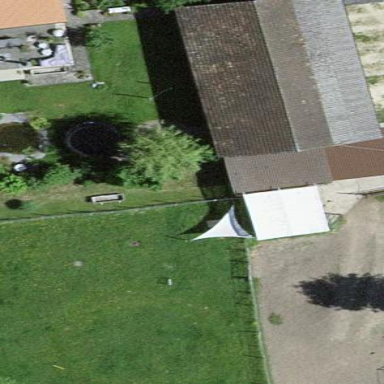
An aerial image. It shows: Barn.